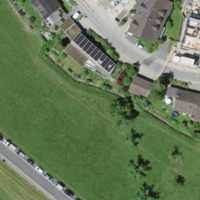
EUNIS habitat code: 24
Species observed at this site:
Galeopsis tetrahit